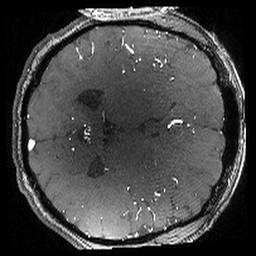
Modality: angio
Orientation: axial
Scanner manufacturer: philips
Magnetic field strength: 7 T
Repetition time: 0.024 s
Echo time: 0.00384 s